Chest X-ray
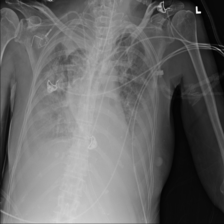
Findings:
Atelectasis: negative
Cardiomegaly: negative
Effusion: positive
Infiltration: positive
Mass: negative
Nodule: negative
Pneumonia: negative
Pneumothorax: negative
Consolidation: negative
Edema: negative
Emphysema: negative
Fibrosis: negative
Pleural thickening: positive
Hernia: negative